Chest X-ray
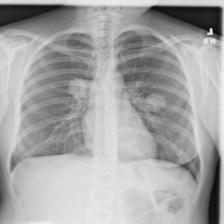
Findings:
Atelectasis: negative
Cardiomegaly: negative
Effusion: negative
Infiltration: negative
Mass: positive
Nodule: negative
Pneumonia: negative
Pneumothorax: negative
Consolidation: negative
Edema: negative
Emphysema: negative
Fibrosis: negative
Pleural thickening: negative
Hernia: negative